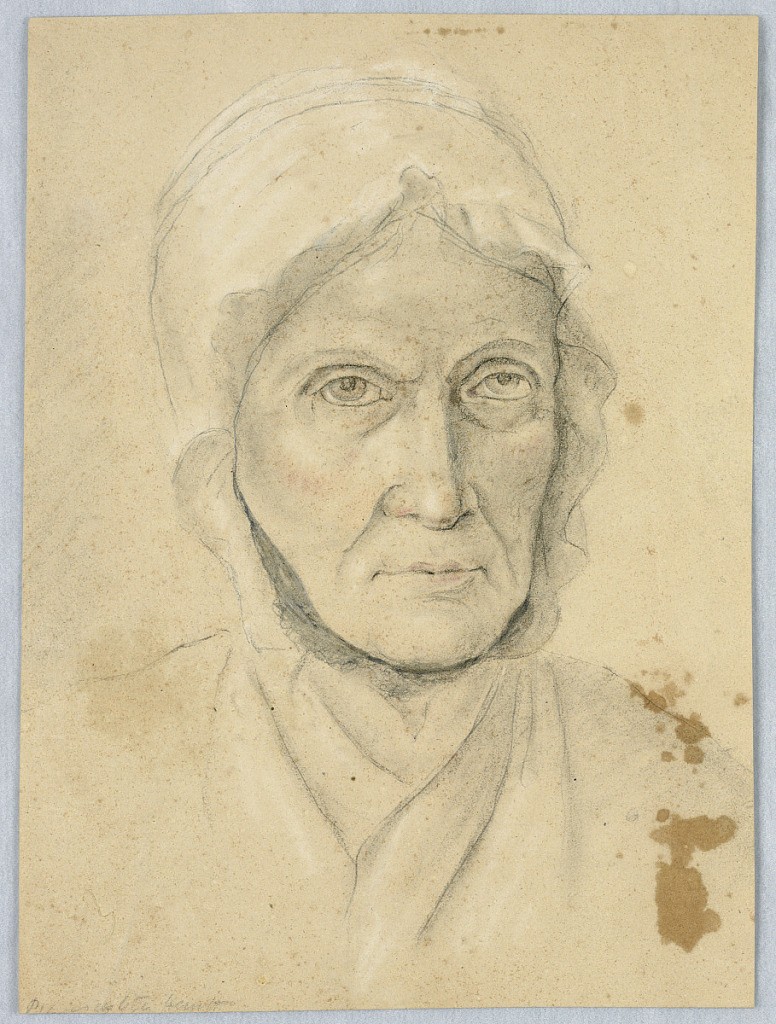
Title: An Elderly Woman
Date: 1810–1830
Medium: Graphite, charcoal, red crayon, white heightening on paper
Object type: Drawing
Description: Vertical rectangle with portrait of a woman wearing a cap shown frontally with the beginning of the bust.